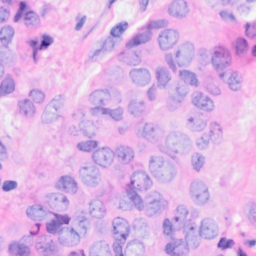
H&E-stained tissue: Breast